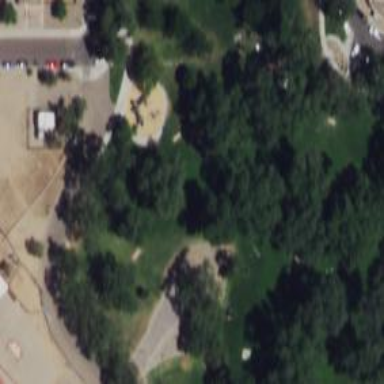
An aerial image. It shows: Disc golf basket.